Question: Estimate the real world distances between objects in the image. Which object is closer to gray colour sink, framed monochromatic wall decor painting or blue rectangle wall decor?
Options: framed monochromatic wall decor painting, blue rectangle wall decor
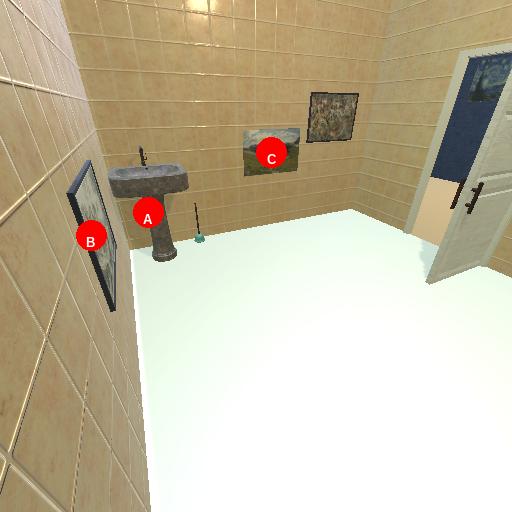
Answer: framed monochromatic wall decor painting